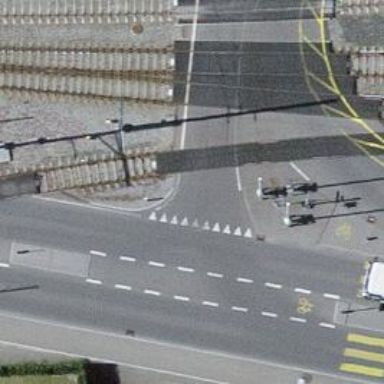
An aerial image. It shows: Level crossing with double half barrier.